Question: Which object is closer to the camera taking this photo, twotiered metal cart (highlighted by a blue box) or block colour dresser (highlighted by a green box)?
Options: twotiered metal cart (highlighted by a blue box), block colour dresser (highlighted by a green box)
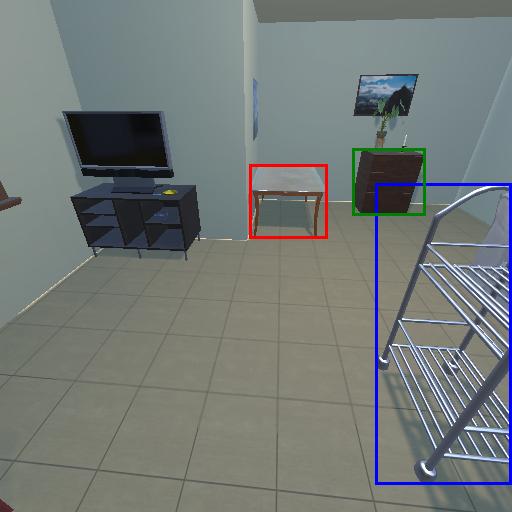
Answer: twotiered metal cart (highlighted by a blue box)